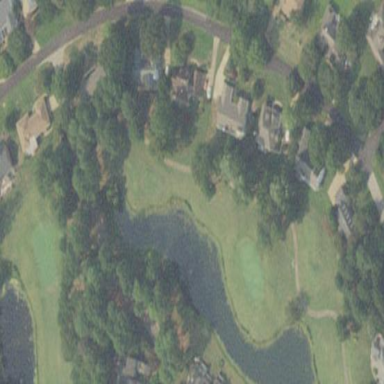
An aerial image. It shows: Rough grassy area used for golf.